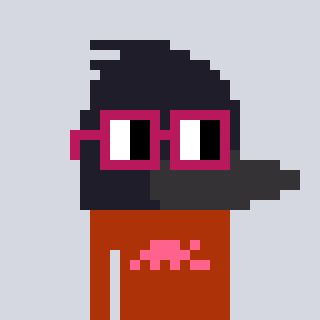
a pixel art character with square dark red glasses, a raven-shaped head and a hotbrown-colored body on a cool background